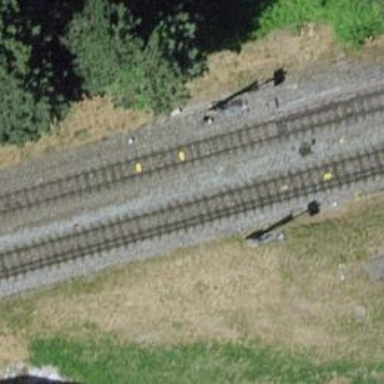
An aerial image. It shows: Railway signal.